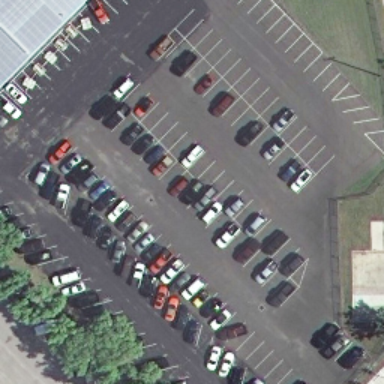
Lots of cars parked neatly in the parking lot .